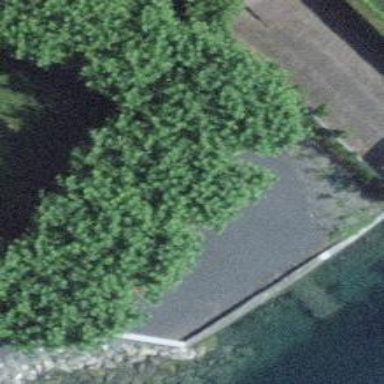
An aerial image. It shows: Picnic table located in leisure land area.